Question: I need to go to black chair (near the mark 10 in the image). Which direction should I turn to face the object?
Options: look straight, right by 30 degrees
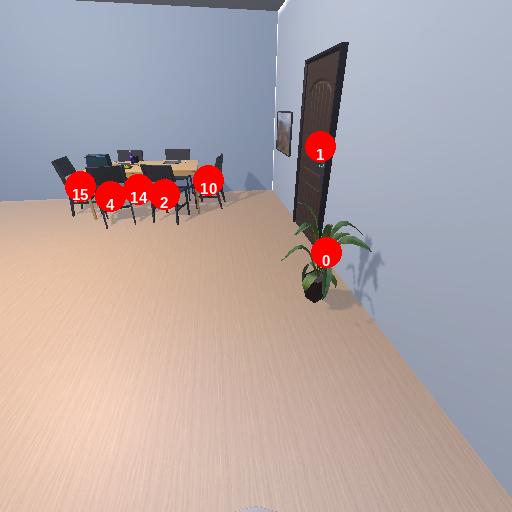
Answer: look straight